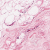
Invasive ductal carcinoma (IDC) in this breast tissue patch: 0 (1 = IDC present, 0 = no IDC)